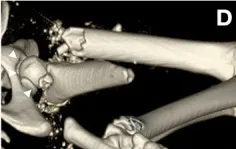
Preoperative radiographs and computed tomography scan of the left hind limb. Caudoventral. Views showing the comminuted bones of the neck and trochanter and the comminuted spiral fracture of the proximal half of the femoral diaphysis. The hip joint is confirmed to be intact (white arrowheads).
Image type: radiology (ct)